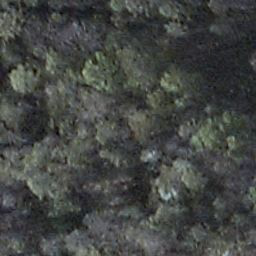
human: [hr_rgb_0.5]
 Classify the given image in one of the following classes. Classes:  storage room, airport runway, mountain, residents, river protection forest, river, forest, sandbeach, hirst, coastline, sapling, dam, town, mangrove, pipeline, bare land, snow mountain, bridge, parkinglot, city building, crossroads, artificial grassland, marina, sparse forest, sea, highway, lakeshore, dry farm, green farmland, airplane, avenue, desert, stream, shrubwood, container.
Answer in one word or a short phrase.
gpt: shrubwood